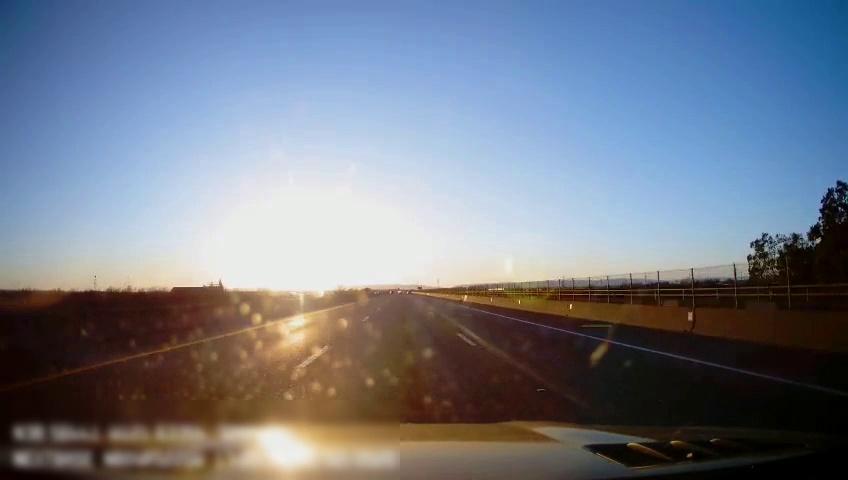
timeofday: Day
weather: Sunny
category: Drivable Space
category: Lanes | Alternate Lane
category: Lanes | Current Lane
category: Lanes | Current Lane
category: Lanes | Alternate Lane